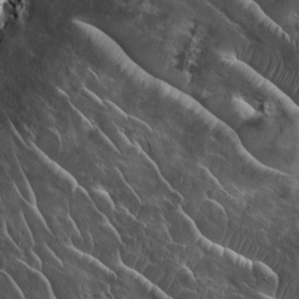
Label: non_frost